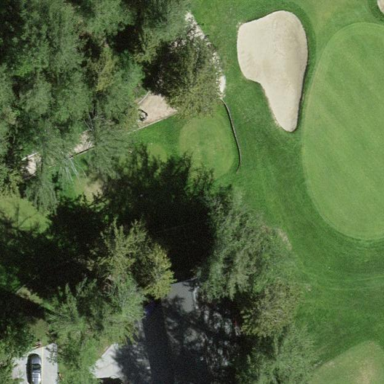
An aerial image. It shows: Grassy area designated as golf tee.